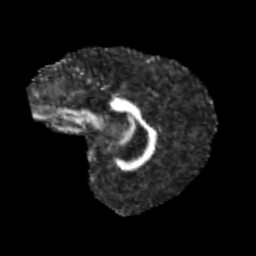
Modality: FA
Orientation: sagittal
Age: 11
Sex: male
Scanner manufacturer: siemens
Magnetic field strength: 3 T
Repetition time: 3.8 s
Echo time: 0.07 s